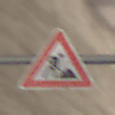
Verkehrszeichen: Arbeitsstelle
Umgebung: Roofed, Tunnel
Tageszeit: Midday
Wetter: NotSpecified
Licht: Natural
Jahreszeit: NotSpecified
Kontrast: MediumContrast